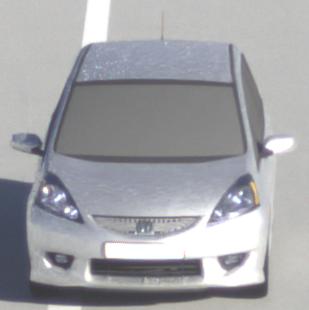
Make: Honda
Model: Jazz 1.2
Detailed model: Jazz (III) (11/08 - 04/11)
Model produced from: 2008/11
Model produced until: 2010/10
Doors: 5
Color: white
Road condition: dry road
Daytime: morning or afternoon
Contrast: high contrast